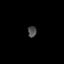
Tissue: lung
Cell type: Myeloid cells
Senescence score: 0.6656
Nuclear area (px): 93
Mean DAPI intensity: 75.312